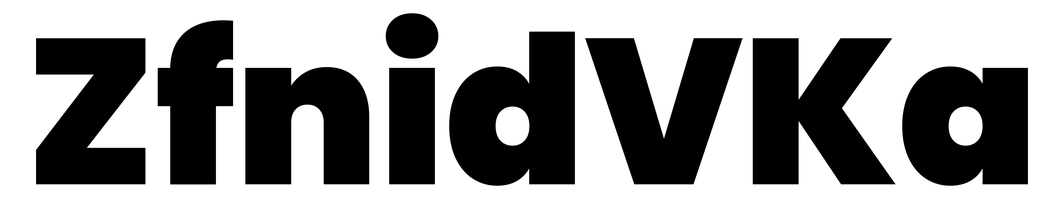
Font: Poppins-Black